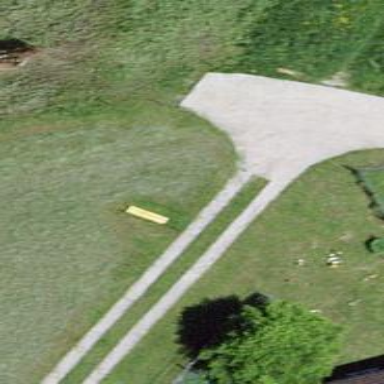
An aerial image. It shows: Bench.